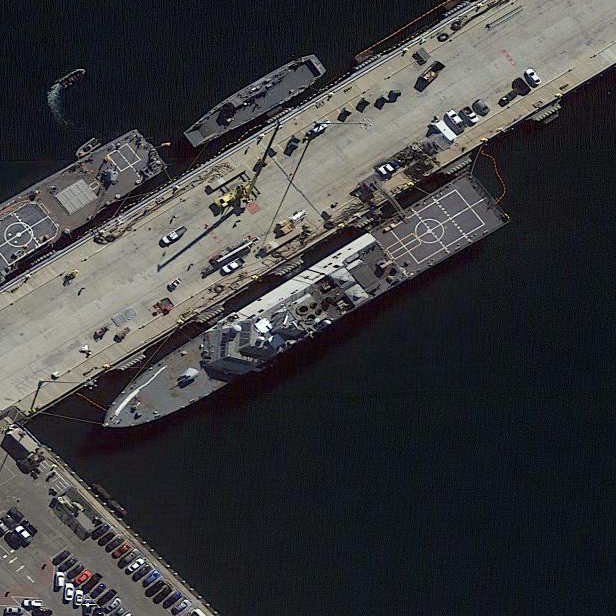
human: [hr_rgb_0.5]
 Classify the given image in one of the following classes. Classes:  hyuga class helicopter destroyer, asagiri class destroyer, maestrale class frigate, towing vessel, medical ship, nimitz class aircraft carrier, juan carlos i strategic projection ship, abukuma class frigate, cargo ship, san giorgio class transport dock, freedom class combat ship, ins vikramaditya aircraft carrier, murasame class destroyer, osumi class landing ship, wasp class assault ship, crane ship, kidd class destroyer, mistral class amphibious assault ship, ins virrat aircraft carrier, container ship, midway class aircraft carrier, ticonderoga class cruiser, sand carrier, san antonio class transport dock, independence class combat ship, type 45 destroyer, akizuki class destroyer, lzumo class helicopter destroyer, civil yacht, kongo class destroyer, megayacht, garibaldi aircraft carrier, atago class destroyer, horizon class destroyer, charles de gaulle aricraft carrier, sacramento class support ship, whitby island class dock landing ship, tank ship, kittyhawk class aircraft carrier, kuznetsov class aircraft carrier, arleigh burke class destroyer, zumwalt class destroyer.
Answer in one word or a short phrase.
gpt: Freedom class combat ship